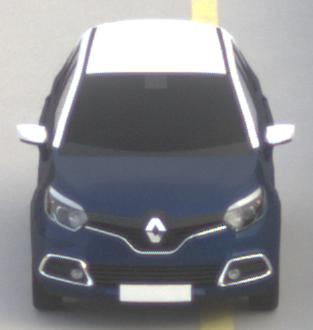
Make: Renault
Model: Captur ENERGY TCe 90
Detailed model: Captur (I)
Model produced from: 2013/06
Model produced until: 2015/05
Doors: 5
Color: blue
Road condition: dry road
Daytime: morning or afternoon
Contrast: low contrast